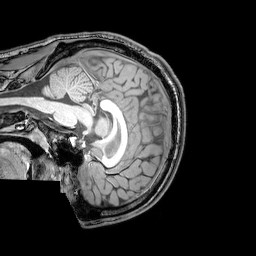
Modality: T1w
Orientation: sagittal
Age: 21
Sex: male
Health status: healthy
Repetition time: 0.081 s
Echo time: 0.037 s